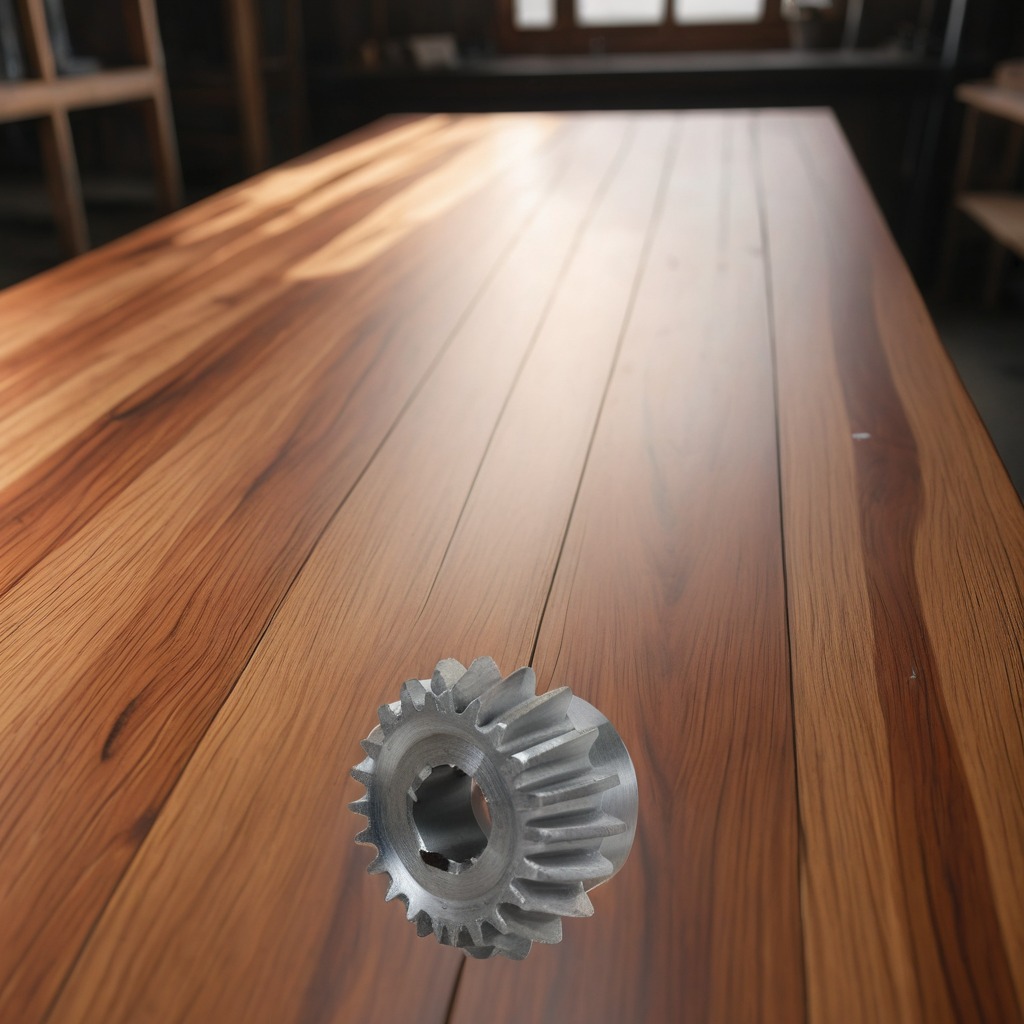
A steel gear with teeth is lying on the wooden table.